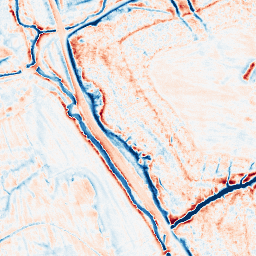
Category: edge_preserving
Decomposition family: anisotropic_diffusion
Decomposition parameters: iterations: 50
kappa: 100
gamma: 0.1
Upsampling method: quartic
Upsampling parameters: scale: 4
Upsampling scale: 4